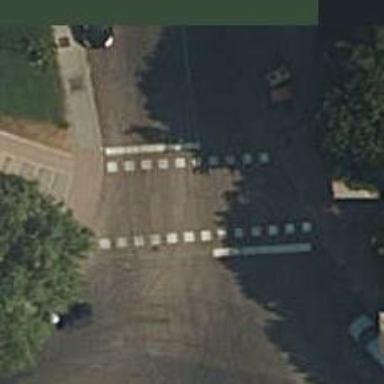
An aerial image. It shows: Road crossing with traffic signals.